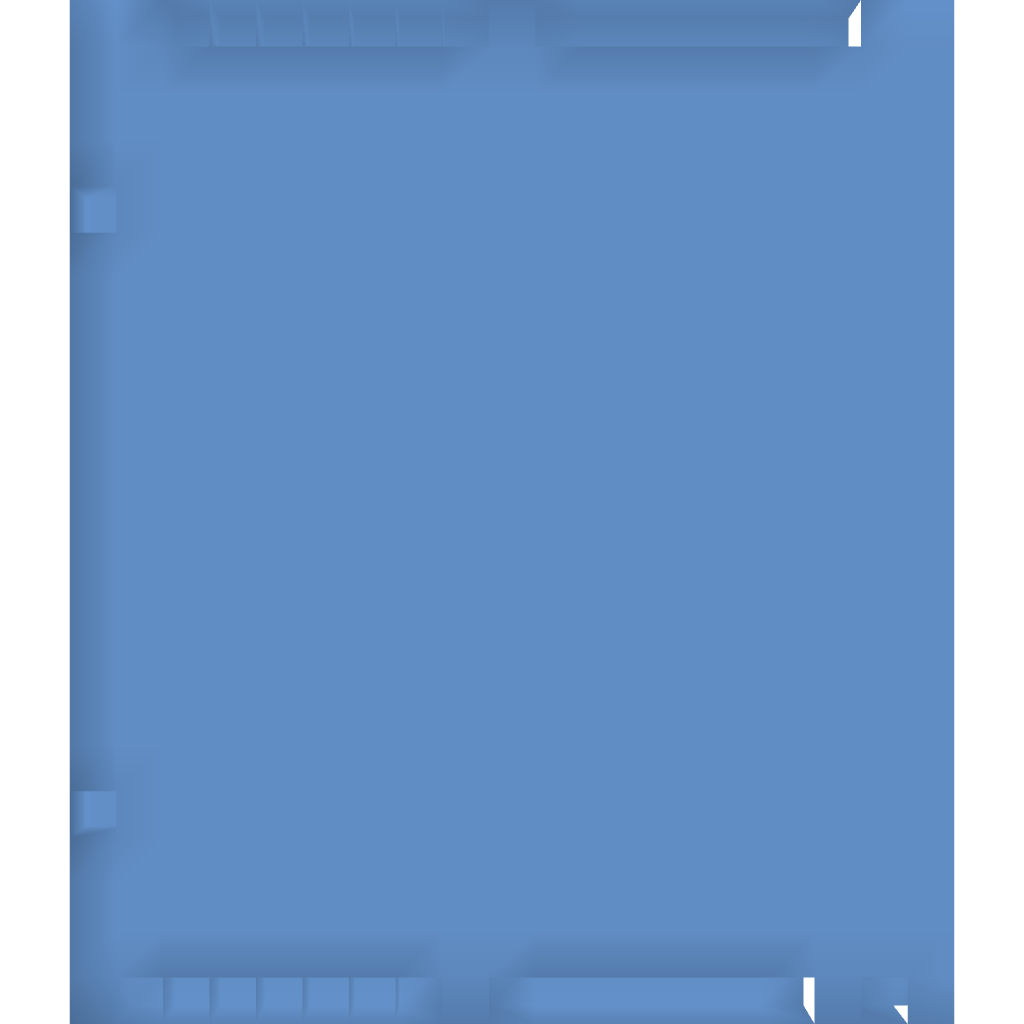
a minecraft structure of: Diamond Parkour bad low quality